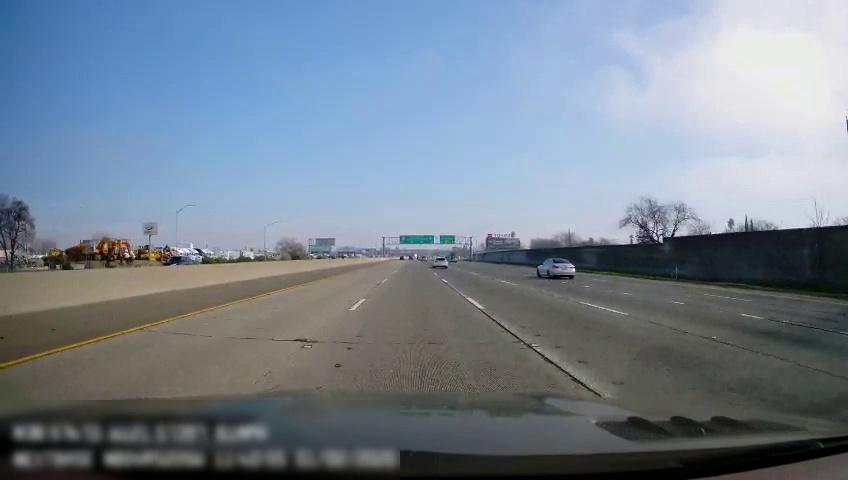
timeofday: Day
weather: Sunny
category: Vehicles | Car
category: Drivable Space
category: Vehicles | Car
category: Vehicles | SUV
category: Lanes | Current Lane
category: Lanes | Current Lane
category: Lanes | Current Lane
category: Lanes | Alternate Lane
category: Lanes | Alternate Lane
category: Lanes | Alternate Lane
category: Traffic | Signs
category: Traffic | Signs
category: Traffic | Signs